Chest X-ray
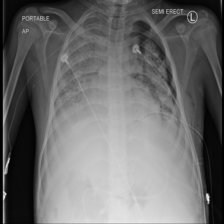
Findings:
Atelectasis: negative
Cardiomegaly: negative
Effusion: negative
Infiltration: negative
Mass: negative
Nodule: negative
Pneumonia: negative
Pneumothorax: positive
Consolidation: negative
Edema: negative
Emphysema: positive
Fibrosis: negative
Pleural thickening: negative
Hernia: negative